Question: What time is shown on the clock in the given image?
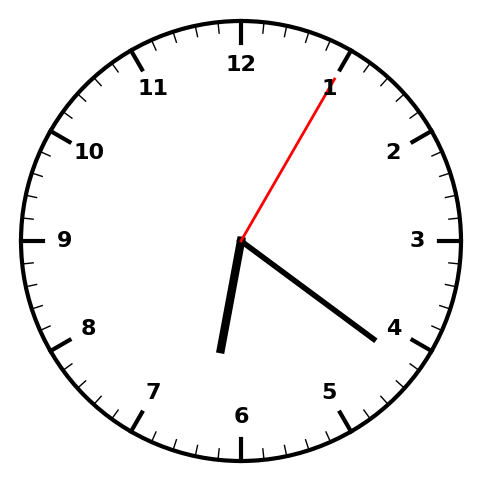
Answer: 06:21:05